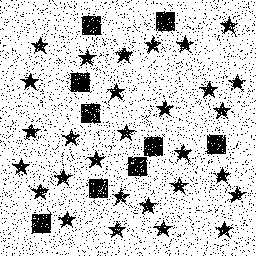
Squares: 9
Triangles: 0
Stars: 29
Total shapes: 38